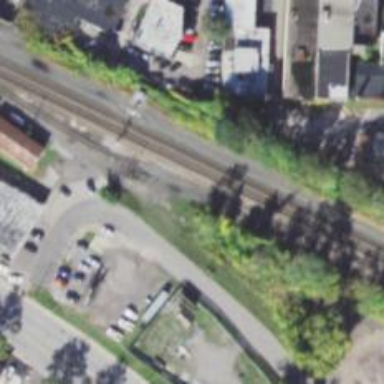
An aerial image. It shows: Abandoned railway.